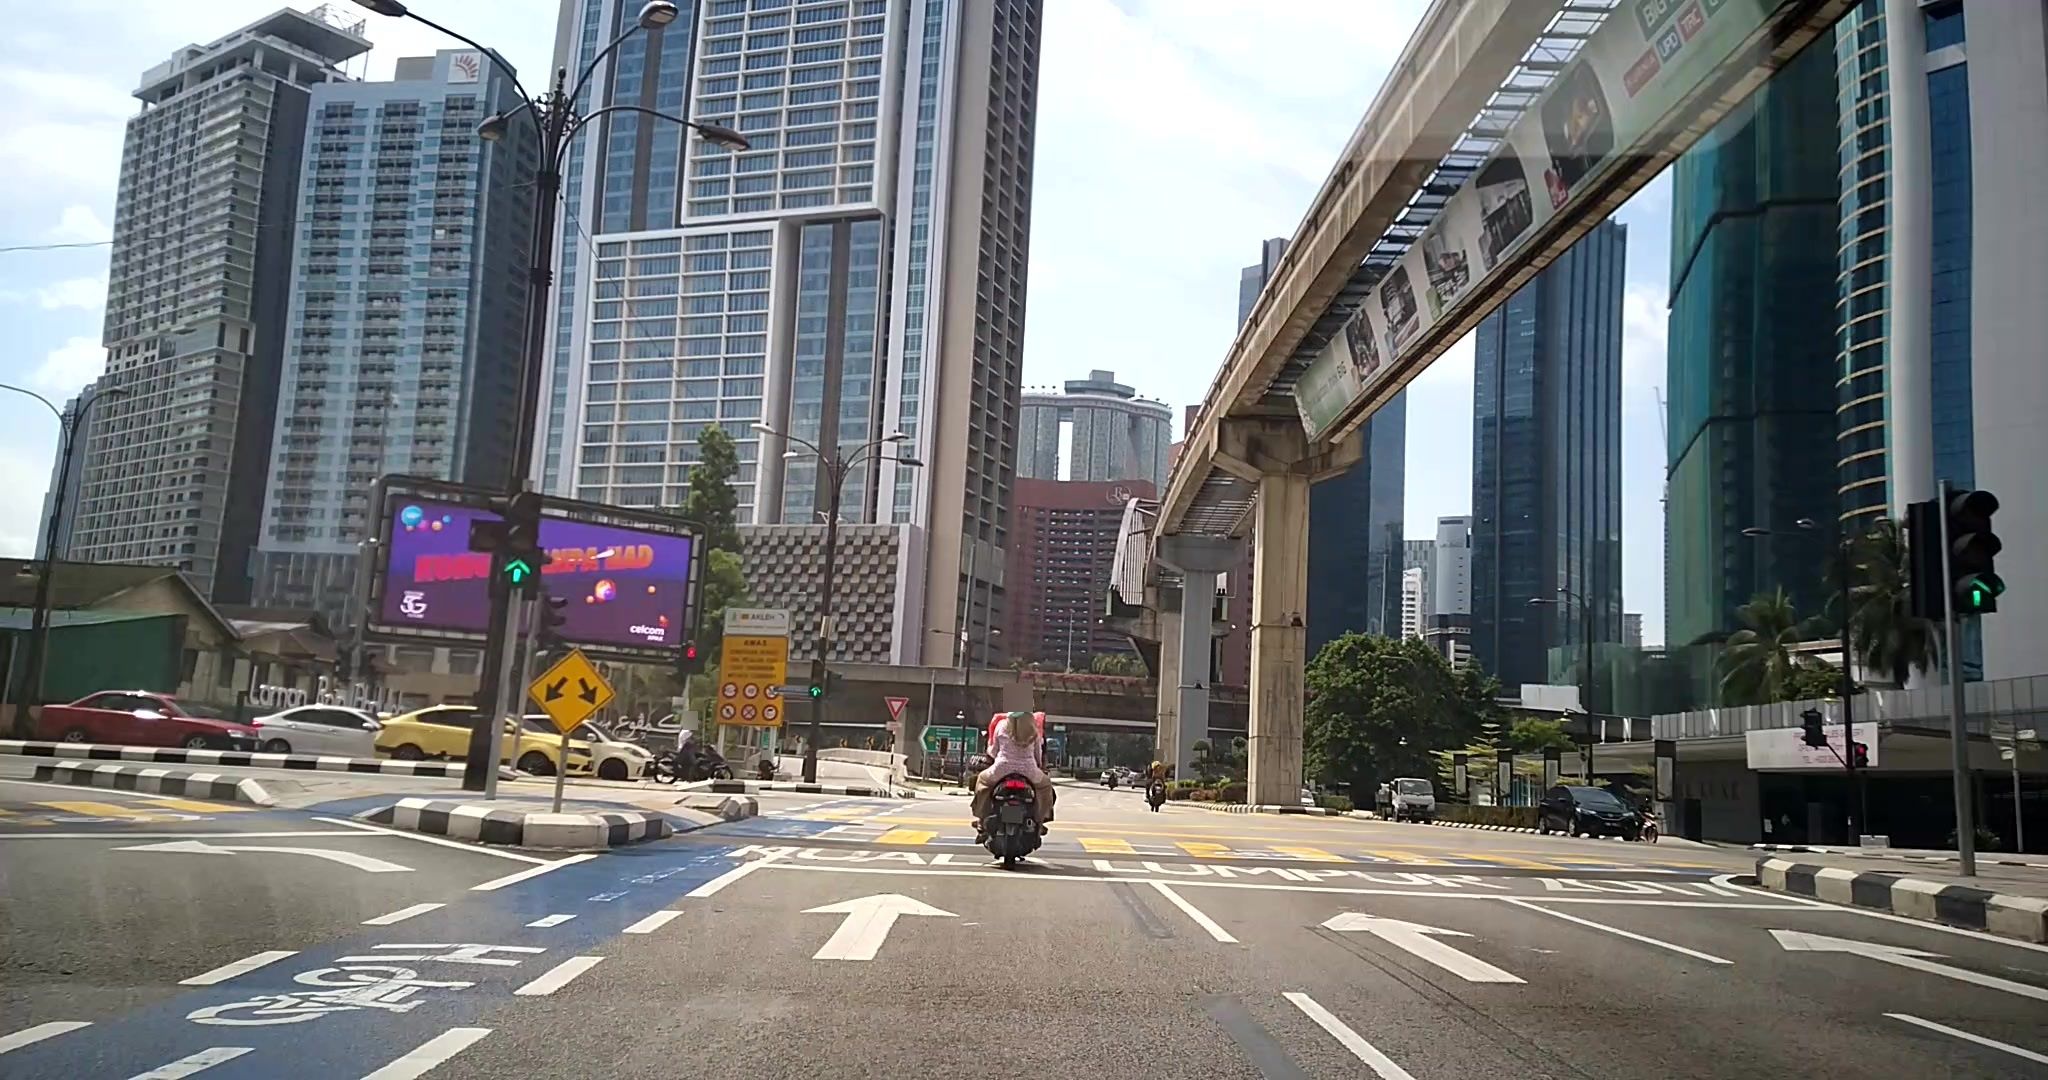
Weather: clear
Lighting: day
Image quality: good
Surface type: cycling surface
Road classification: cycleway
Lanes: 1
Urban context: urban centre
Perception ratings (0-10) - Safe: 7.04, Lively: 8.17, Beautiful: 7, Boring: 3.26, Depressing: 1.86, Wealthy: 7.42